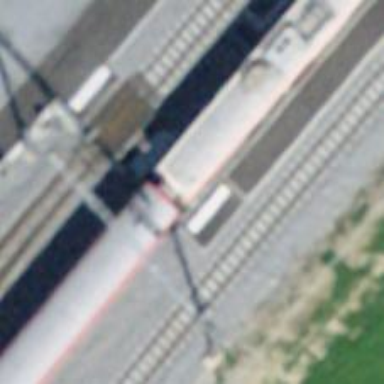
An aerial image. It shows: Railway crossing.